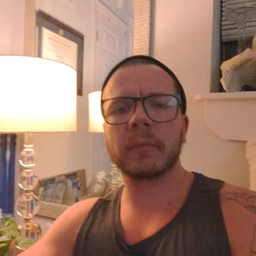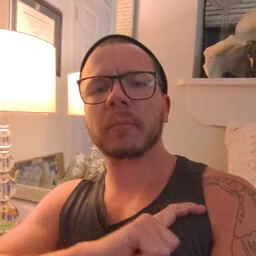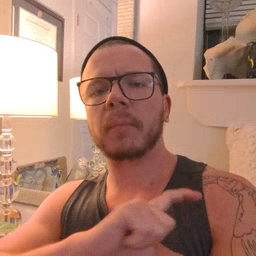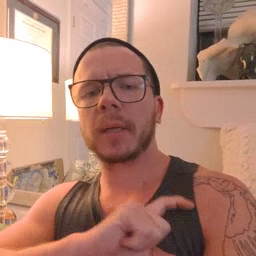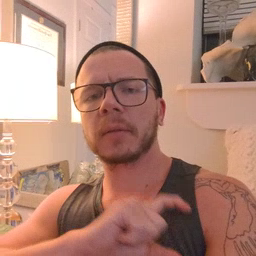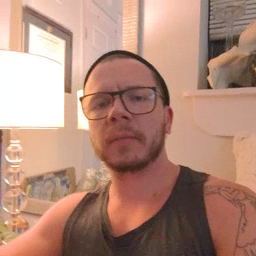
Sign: police